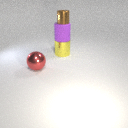
large yellow metal cylinder below large purple rubber cylinder